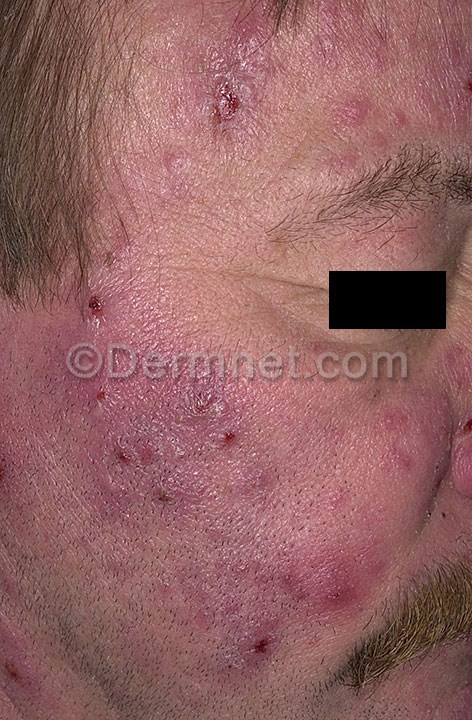
Disease: Acne and Rosacea Photos